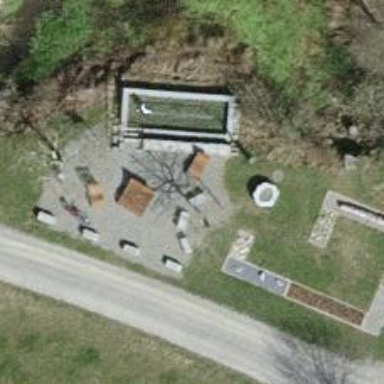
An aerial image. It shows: Bench.